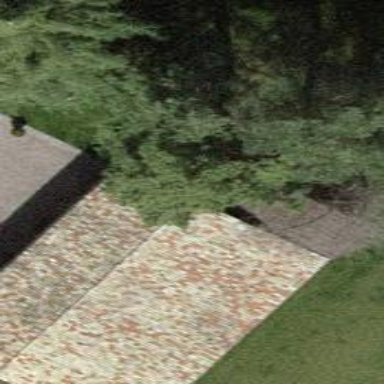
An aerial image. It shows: View of roof of building.